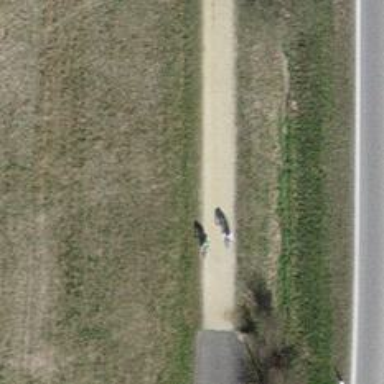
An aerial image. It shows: Paved track with grade 2 tracktype.